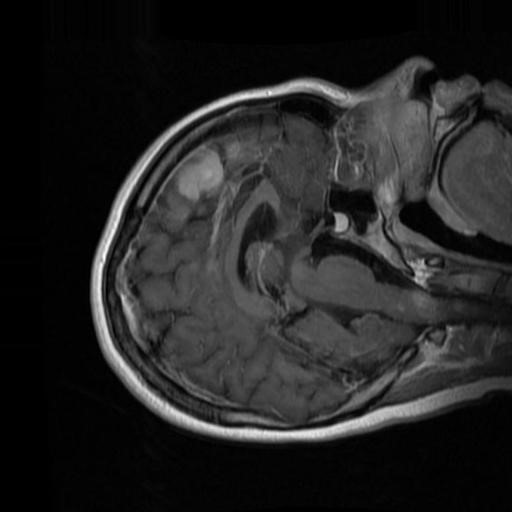
Label: brain_menin